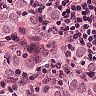
Metastatic tissue present: yes